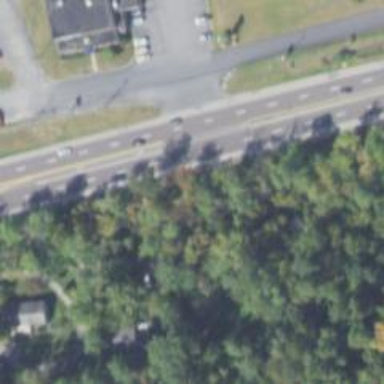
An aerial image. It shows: Asphalt road classified as primary highway with expressway characteristics.